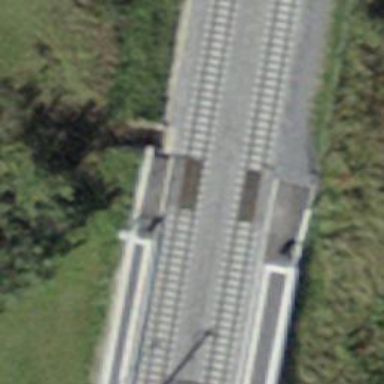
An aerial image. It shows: Platform edge at railway station.